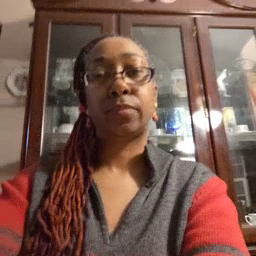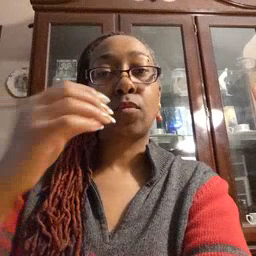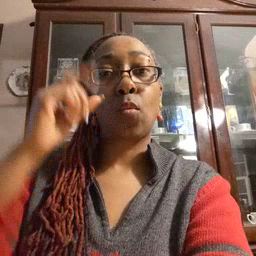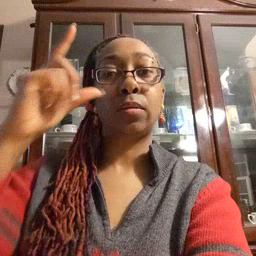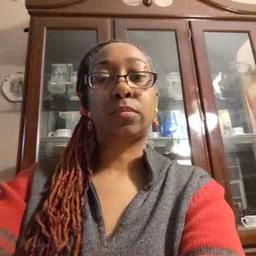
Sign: wake